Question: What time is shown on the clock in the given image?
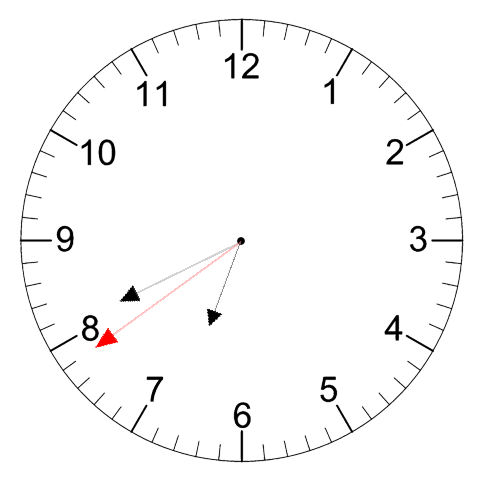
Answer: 06:40:39